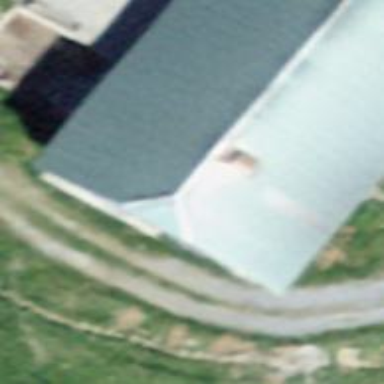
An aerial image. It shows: Farm.